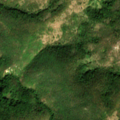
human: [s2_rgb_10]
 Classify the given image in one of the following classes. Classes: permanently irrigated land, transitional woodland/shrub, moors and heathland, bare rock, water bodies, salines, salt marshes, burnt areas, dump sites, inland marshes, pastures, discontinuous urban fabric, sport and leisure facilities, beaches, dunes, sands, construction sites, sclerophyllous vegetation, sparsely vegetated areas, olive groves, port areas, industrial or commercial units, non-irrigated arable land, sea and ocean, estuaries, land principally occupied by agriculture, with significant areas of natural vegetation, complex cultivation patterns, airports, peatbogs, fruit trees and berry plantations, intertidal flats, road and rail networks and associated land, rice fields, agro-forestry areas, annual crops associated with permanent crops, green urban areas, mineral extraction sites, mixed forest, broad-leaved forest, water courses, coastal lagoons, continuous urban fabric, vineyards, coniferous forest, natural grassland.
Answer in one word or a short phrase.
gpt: broad-leaved forest, transitional woodland/shrub